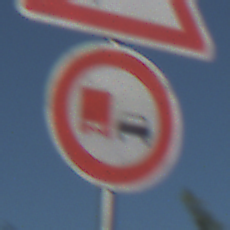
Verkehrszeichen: UeberholverbotKraftfahrzeuge
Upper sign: SeitenwindVonLinks
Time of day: MorningAfternoon
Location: Outdoor (Nature)
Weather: Clear
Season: NotSpecified
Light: Natural